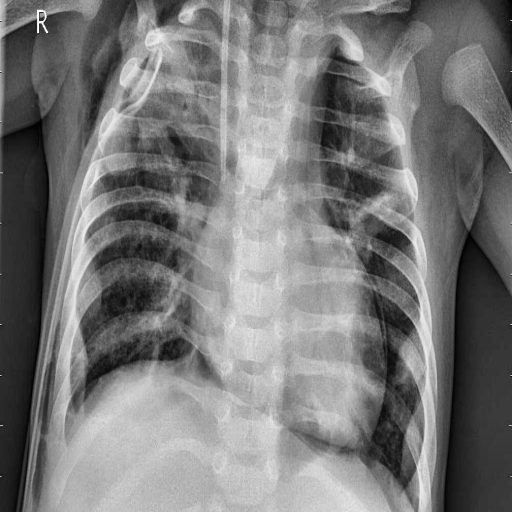
Finding: PNEUMONIA